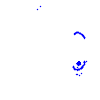
Particle: proton